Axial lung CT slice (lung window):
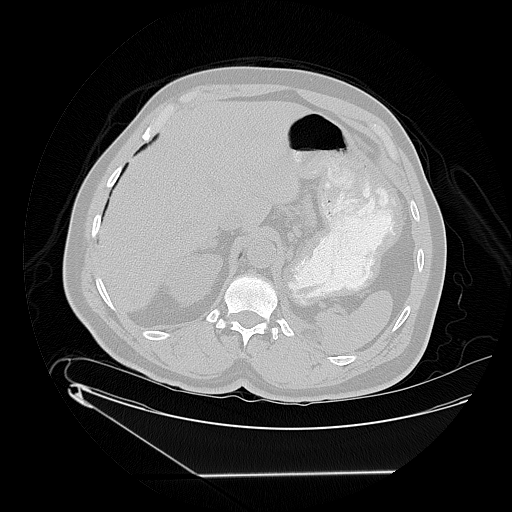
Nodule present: no